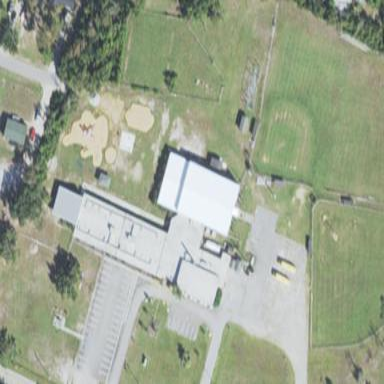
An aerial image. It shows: School.